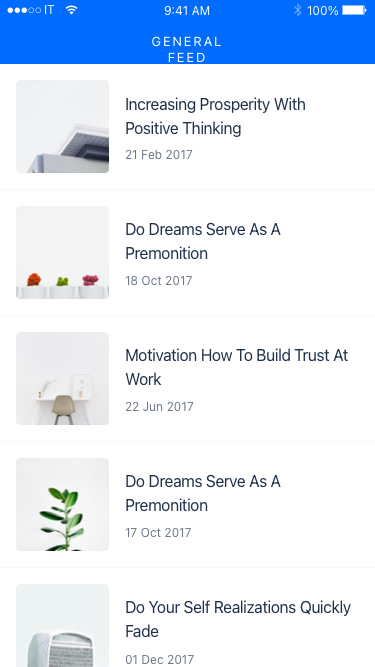
Text in this UI design:
Do Your Self Realizations Quickly Fade
01 Dec 2017
17 Oct 2017
Do Dreams Serve As A Premonition
22 Jun 2017
Motivation How To Build Trust At Work
18 Oct 2017
Do Dreams Serve As A Premonition
21 Feb 2017
Increasing Prosperity With Positive Thinking
General feed
100%
9:41 AM
IT